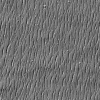
Atmospheric dust classification: not_dusty